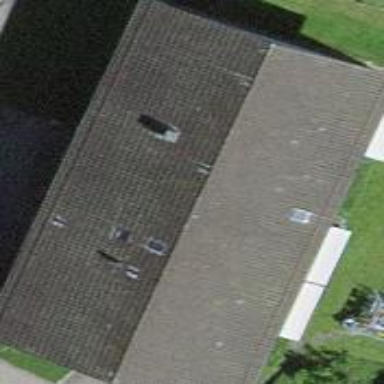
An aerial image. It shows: Gabled roof apartments building.